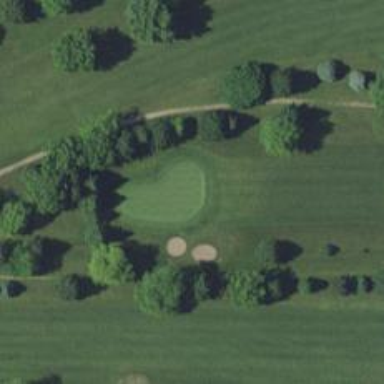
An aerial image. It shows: View of golf hole.